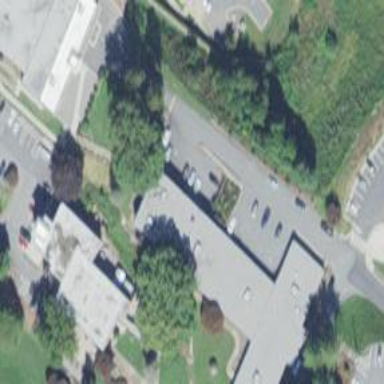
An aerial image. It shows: College building.